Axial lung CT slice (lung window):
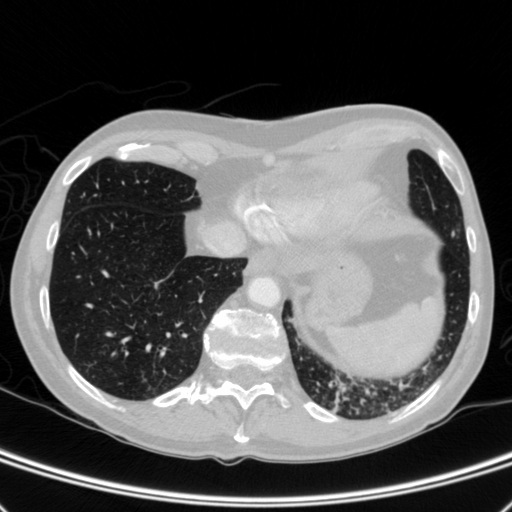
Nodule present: no